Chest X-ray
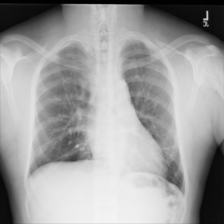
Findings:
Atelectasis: negative
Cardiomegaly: negative
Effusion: negative
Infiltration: negative
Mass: negative
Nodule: negative
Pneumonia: negative
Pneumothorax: negative
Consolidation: negative
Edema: negative
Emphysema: negative
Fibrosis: positive
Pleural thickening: negative
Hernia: negative